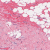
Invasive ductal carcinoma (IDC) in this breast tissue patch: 0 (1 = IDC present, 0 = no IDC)